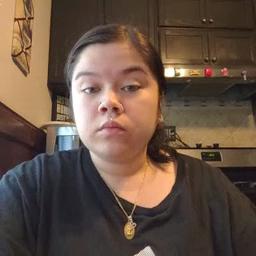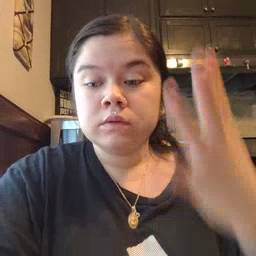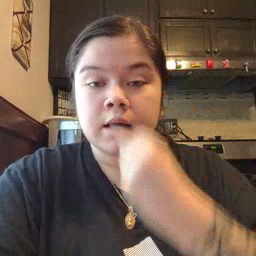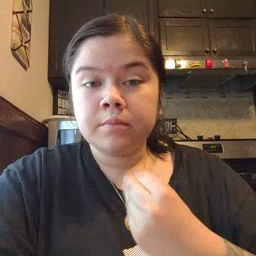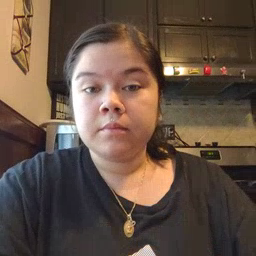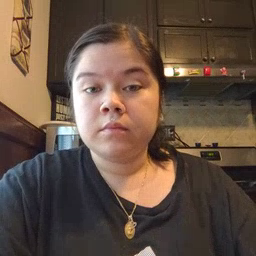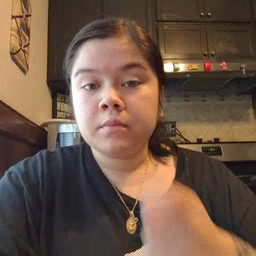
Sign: sleep